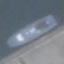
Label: civil